Interaction volume radius: 10 \u00c5
Interaction volume height: 25 \u00c5
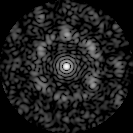
Disorder parameter: 0.7098